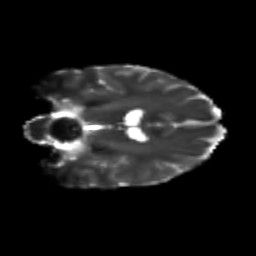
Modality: T2w
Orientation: coronal
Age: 25
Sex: female
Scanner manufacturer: siemens
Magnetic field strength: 3 T
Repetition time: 3.5 s
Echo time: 0.113 s